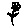
Label: flower